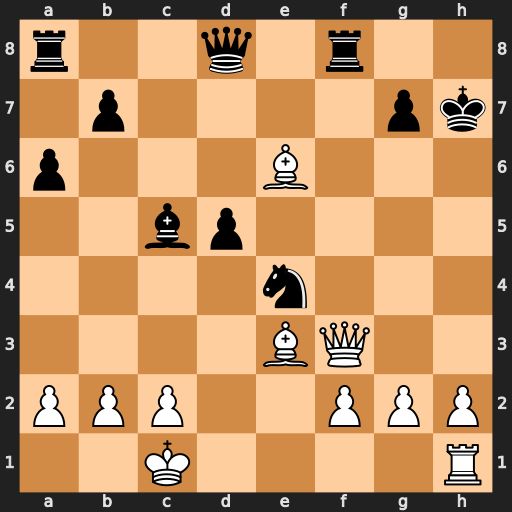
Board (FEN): r2q1r2/1p4pk/p3B3/2bp4/4n3/4BQ2/PPP2PPP/2K4R
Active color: w
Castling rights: -
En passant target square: -
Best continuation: Qh5#